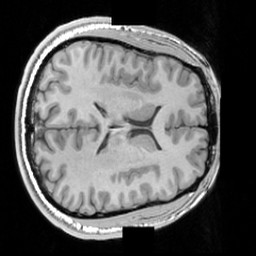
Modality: T1w
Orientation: axial
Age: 24
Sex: male
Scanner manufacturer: siemens
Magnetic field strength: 3 T
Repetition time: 1.63 s
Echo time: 0.00311 s